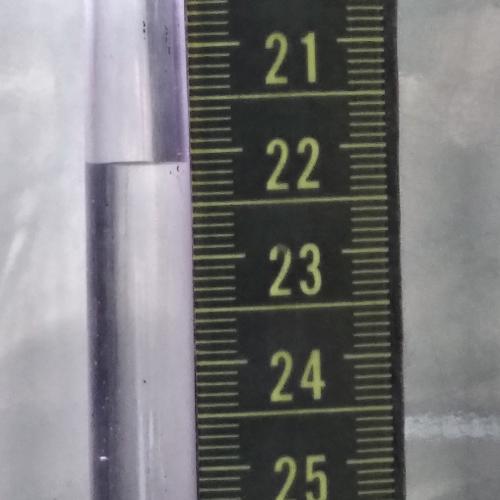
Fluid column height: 22.1 cm